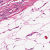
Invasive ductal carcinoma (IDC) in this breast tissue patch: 0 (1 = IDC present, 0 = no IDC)